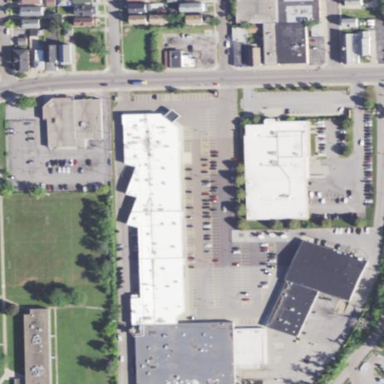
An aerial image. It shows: Commercial building.